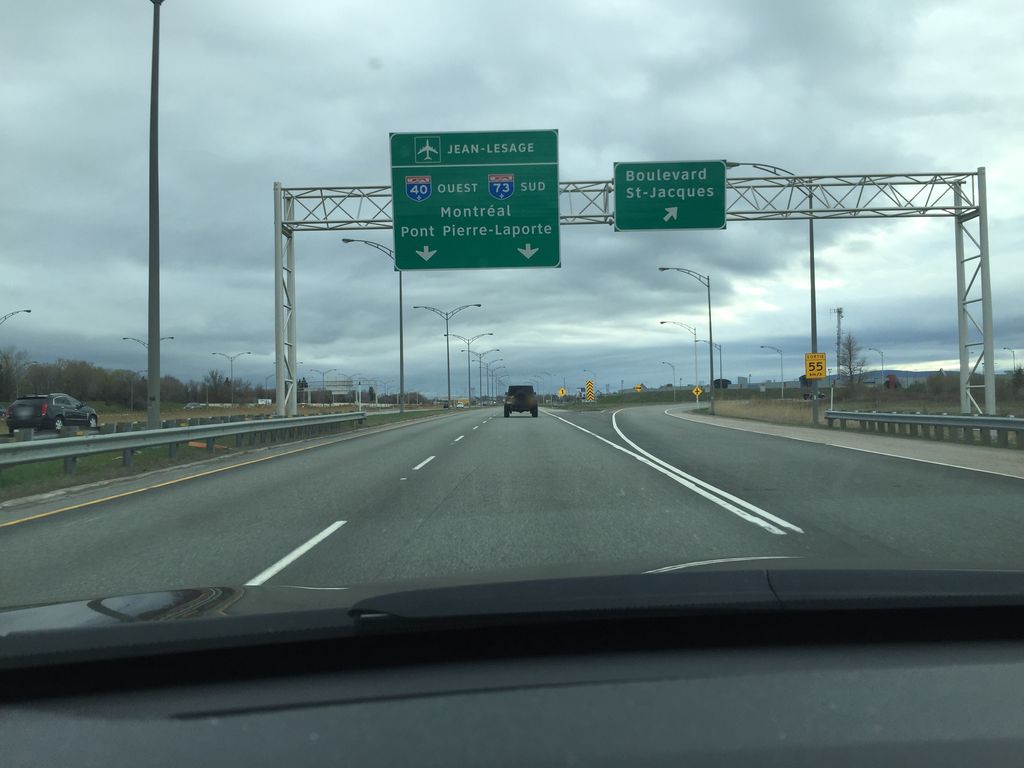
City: quebec_city